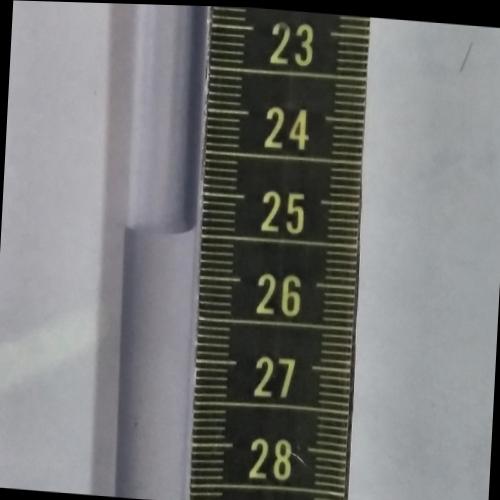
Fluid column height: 25.4 cm